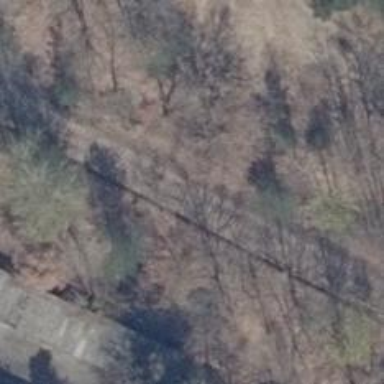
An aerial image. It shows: Disused railway with embankment.